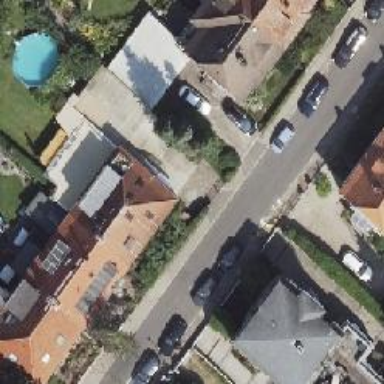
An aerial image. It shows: Residential road with parking lane on the right.